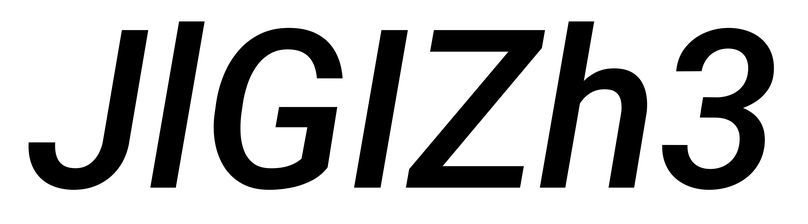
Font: Roboto-Italic_Medium_Italic